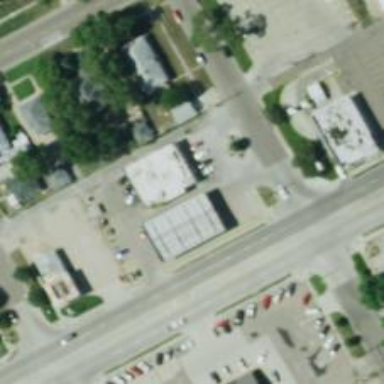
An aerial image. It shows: Convenience shop.